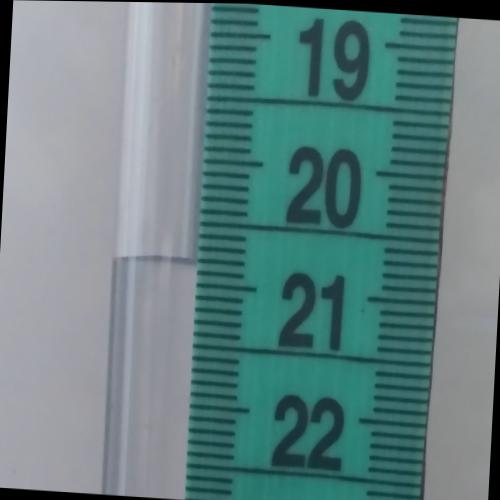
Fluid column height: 20.8 cm